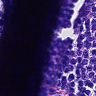
Metastatic tissue present: no